Chest X-ray. View position: AP
Patient age: 73
Patient sex: F
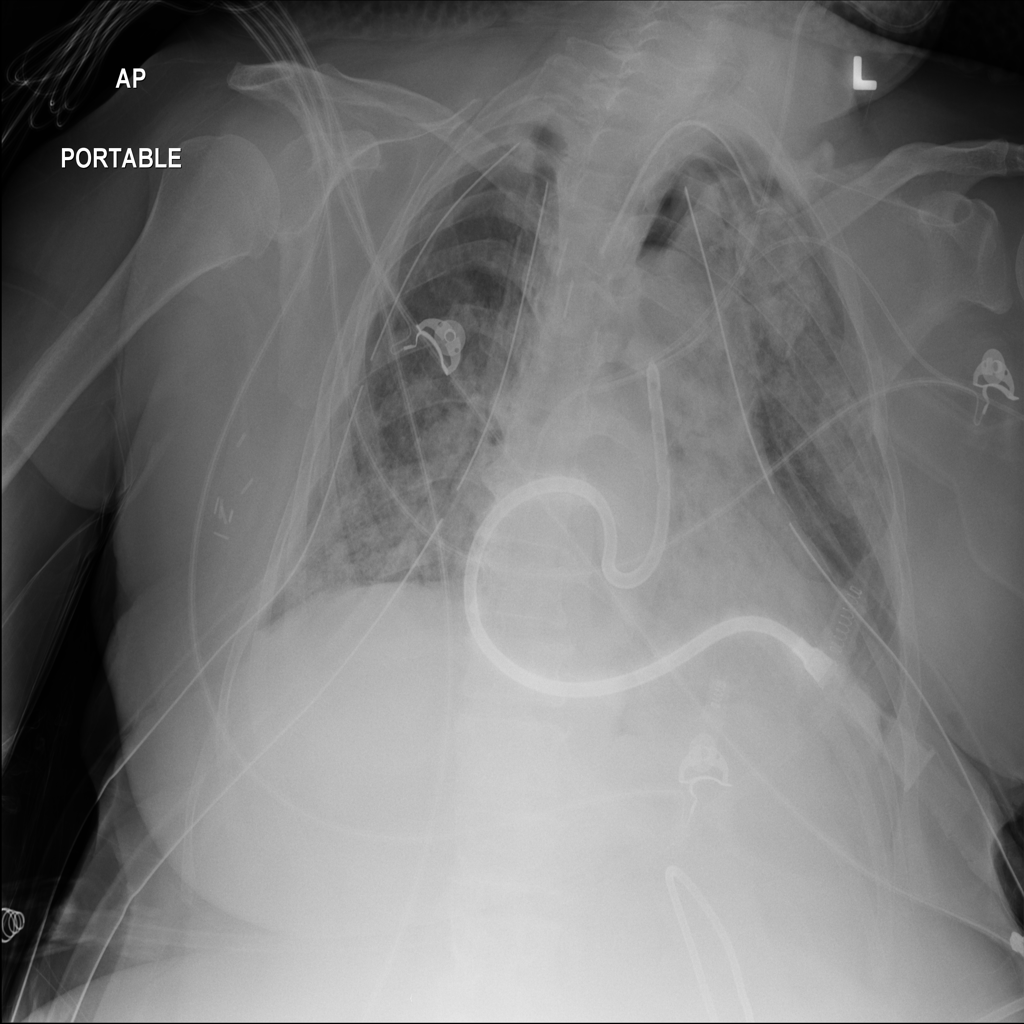
Finding: Pneumothorax